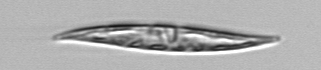
Label: Pleurosigma